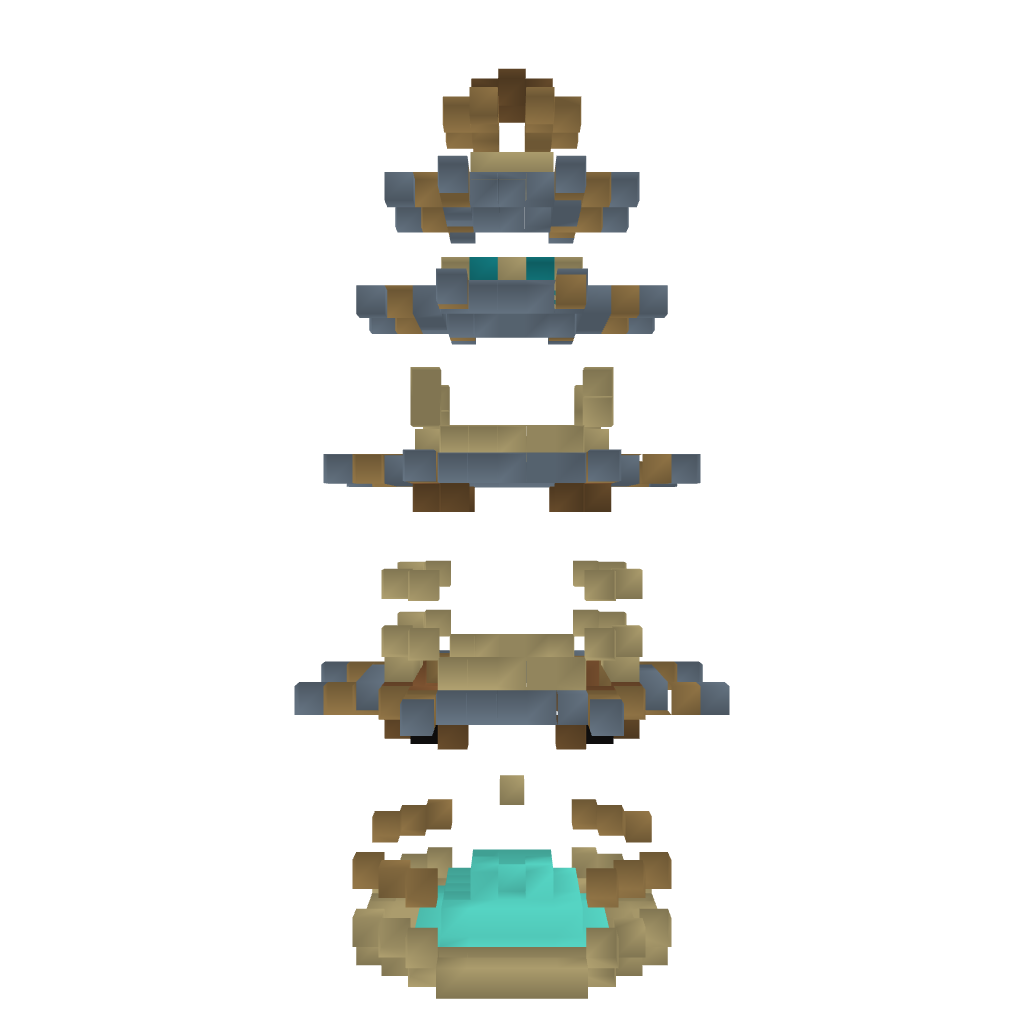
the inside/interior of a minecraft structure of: Pagoda of LIGHT